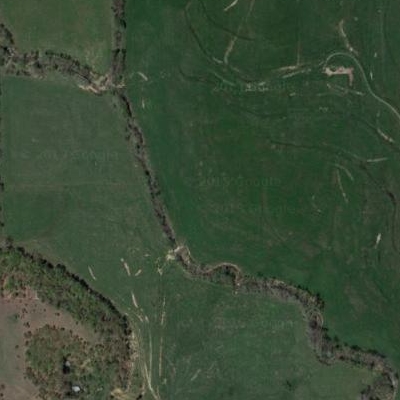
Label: aGrass